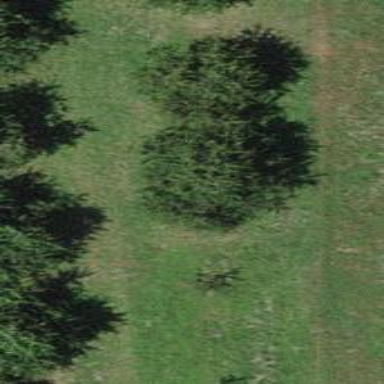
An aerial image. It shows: Single tag "natural: tree."